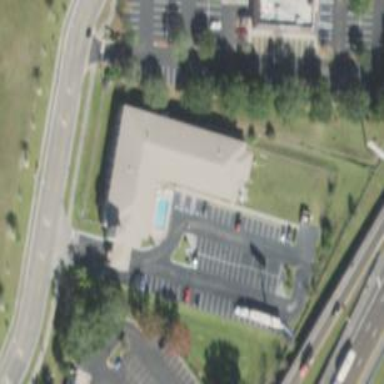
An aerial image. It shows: Motel building.